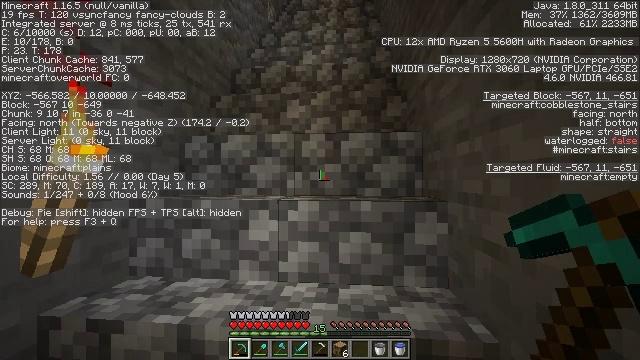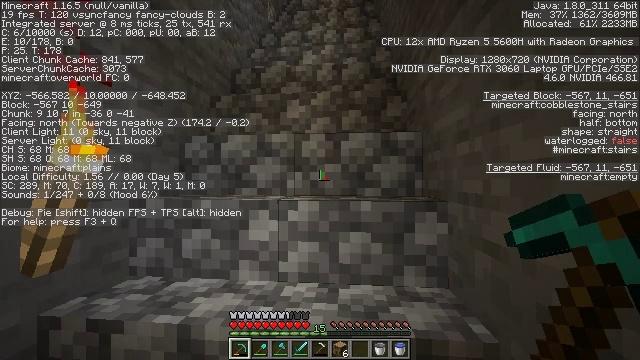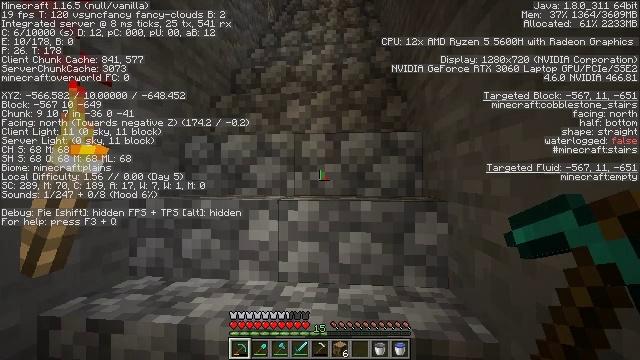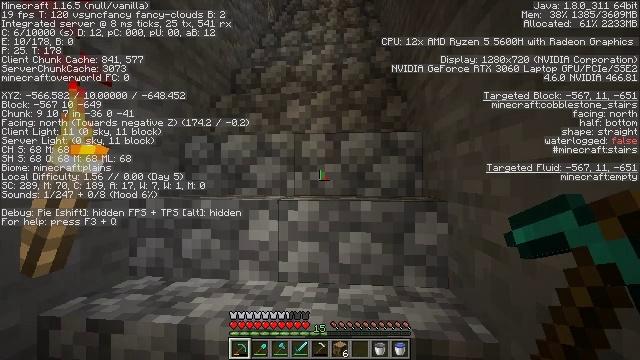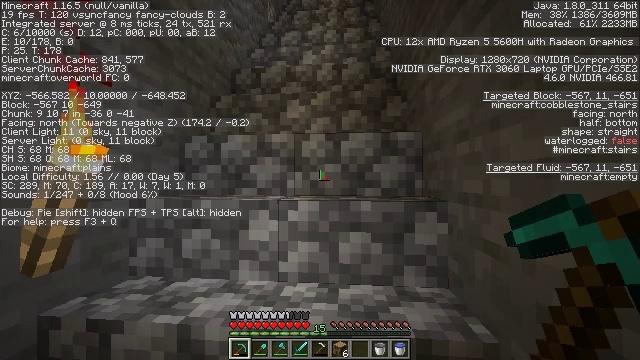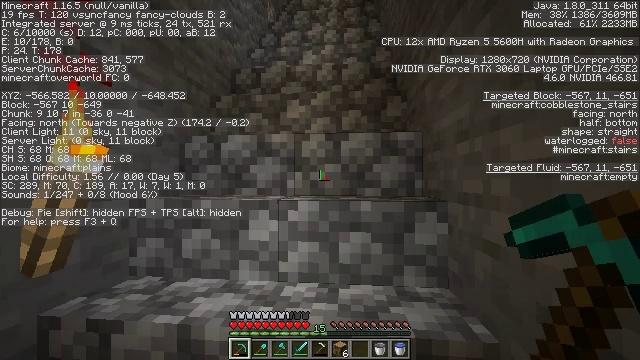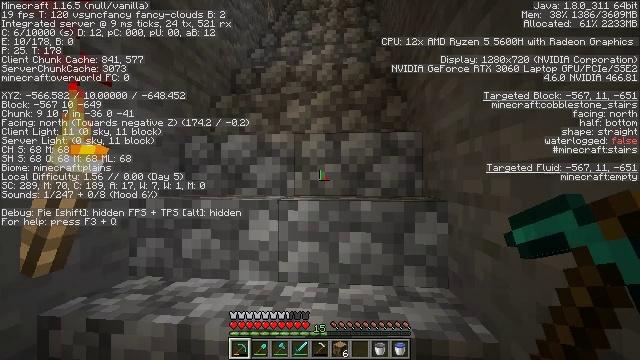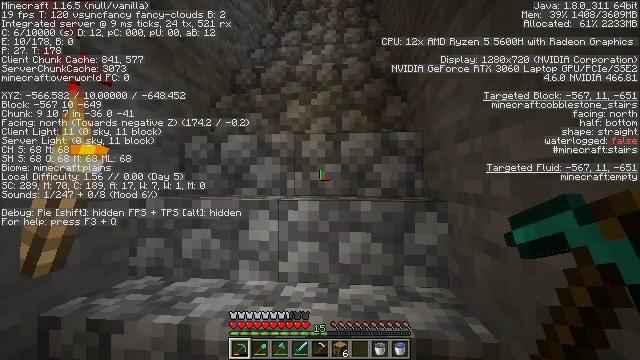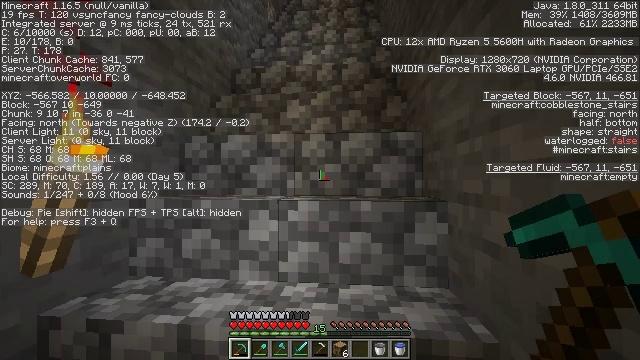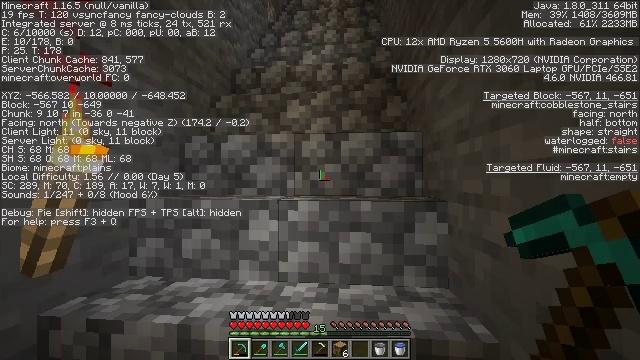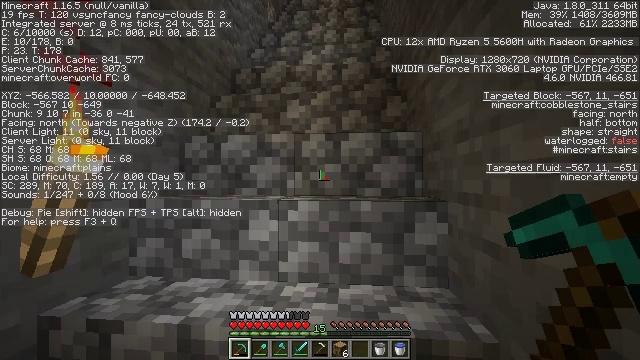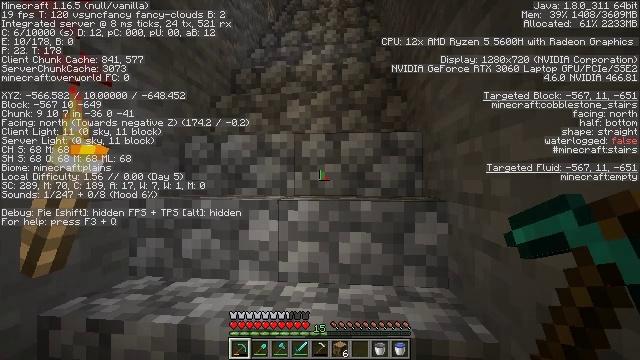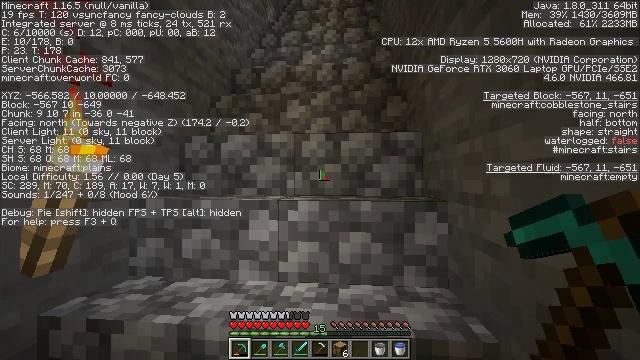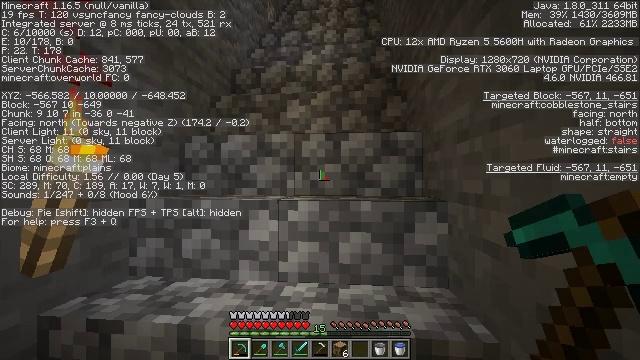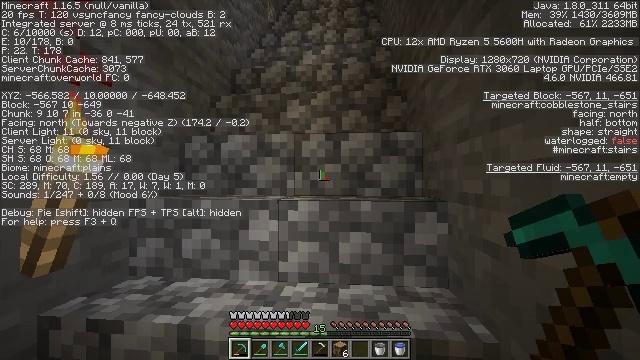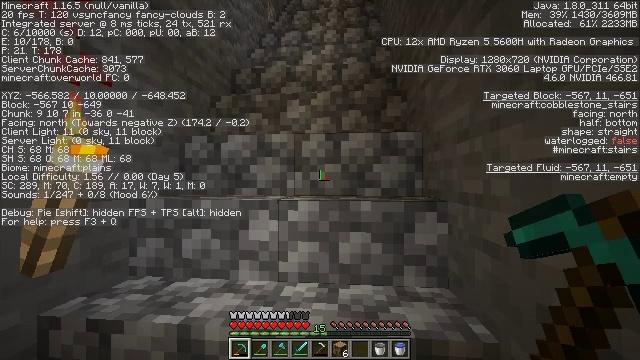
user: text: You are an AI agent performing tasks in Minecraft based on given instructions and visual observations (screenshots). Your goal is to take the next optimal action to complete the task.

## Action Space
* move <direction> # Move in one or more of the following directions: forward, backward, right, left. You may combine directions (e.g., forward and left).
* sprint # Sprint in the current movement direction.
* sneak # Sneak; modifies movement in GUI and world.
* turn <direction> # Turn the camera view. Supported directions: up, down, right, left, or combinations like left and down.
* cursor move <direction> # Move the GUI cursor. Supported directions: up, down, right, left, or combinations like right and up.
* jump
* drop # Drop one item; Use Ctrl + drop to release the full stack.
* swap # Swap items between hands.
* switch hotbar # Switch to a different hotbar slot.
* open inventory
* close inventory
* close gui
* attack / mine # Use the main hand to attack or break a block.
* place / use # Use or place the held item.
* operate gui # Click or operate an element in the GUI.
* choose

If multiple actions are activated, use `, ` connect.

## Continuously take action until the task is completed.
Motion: motion action
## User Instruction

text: Remove a diamond pickaxe from the inventory.
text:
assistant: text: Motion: no_op
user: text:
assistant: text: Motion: no_op
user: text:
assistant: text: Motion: no_op
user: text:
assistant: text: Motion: no_op
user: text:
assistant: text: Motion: no_op
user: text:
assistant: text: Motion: no_op
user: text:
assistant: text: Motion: no_op
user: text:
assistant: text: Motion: no_op
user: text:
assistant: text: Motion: no_op
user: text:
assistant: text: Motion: no_op
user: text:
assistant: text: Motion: no_op
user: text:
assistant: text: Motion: no_op
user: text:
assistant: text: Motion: no_op
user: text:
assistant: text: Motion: no_op
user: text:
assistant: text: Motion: no_op
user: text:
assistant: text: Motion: no_op
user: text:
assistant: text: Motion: no_op
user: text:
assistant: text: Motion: no_op
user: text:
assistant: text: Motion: no_op
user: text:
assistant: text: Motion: no_op
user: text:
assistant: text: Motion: no_op
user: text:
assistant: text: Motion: no_op
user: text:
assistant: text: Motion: no_op
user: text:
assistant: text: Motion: no_op
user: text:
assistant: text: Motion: no_op
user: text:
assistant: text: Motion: no_op
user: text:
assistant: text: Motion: no_op
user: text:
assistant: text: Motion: no_op
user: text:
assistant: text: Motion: no_op
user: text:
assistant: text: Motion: no_op